Question: Sometime I will have 2 links or 1 link.
'''
<a target="_blank" href="<?php the_sub_field('playlist-url'); ?>"><?php the_sub_field('media-player'); ?></a>
'''
I want to add "or" between the 2 links. So if there are 2 links, add "or"
For example, "Soundcloud or Youtube"
If there is 1 links don't add "or". For example, "Soundcloud"

'''
<div class="container-wrap" id="music">
<?php
$args = array('post_type' => 'music-playlist-1');
$query = new WP_Query($args);
$cntr = 0;
while( $query -> have_posts() ) : $query -> the_post(); $cntr++; ?>
<section class="row-wrap">
<div class="row-inner">
<?php if ($cntr % 2 == 1) { ?>
<?php
$image = get_field('artwork');
if( !empty($image) ): ?>
<img class="artwork" src="<?php echo $image['url']; ?>">
<?php endif; ?>
<div class="artwork-content">
<h1><?php the_field('playlist-name'); ?></h1>
<button class="btn-wrap">
<div class="btn">listen now</div>
</button>
<div class="option-bar">
<?php
// check if the repeater field has rows of data
if( have_rows('playlist_link') ):
// loop through the rows of data
while ( have_rows('playlist_link') ) : the_row();
?>
<a target="_blank" href="<?php the_sub_field('playlist-url'); ?>"><?php the_sub_field('media-player'); ?></a>
<?php
endwhile;
else :
// no rows found
endif;
?>
</div>
</div>
<?php } else { ?>
<div class="artwork-content">
<h1><?php the_field('playlist-name'); ?></h1>
<button class="btn-wrap">
<div class="btn">listen now</div>
</button>
<div class="option-bar">
<?php
// check if the repeater field has rows of data
if( have_rows('playlist_link') ):
// loop through the rows of data
while ( have_rows('playlist_link') ) : the_row();
?>
<a target="_blank" href="<?php the_sub_field('playlist-url'); ?>"><?php the_sub_field('media-player'); ?></a>
<?php
endwhile;
else :
// no rows found
endif;
?>
</div>
</div>
<?php
$image = get_field('artwork');
if( !empty($image) ): ?>
<img class="artwork" src="<?php echo $image['url']; ?>">
<?php endif; ?>
<?php } ?>
</div>
</section>
<?php endwhile; ?>
<?php wp_reset_query(); ?>
'''
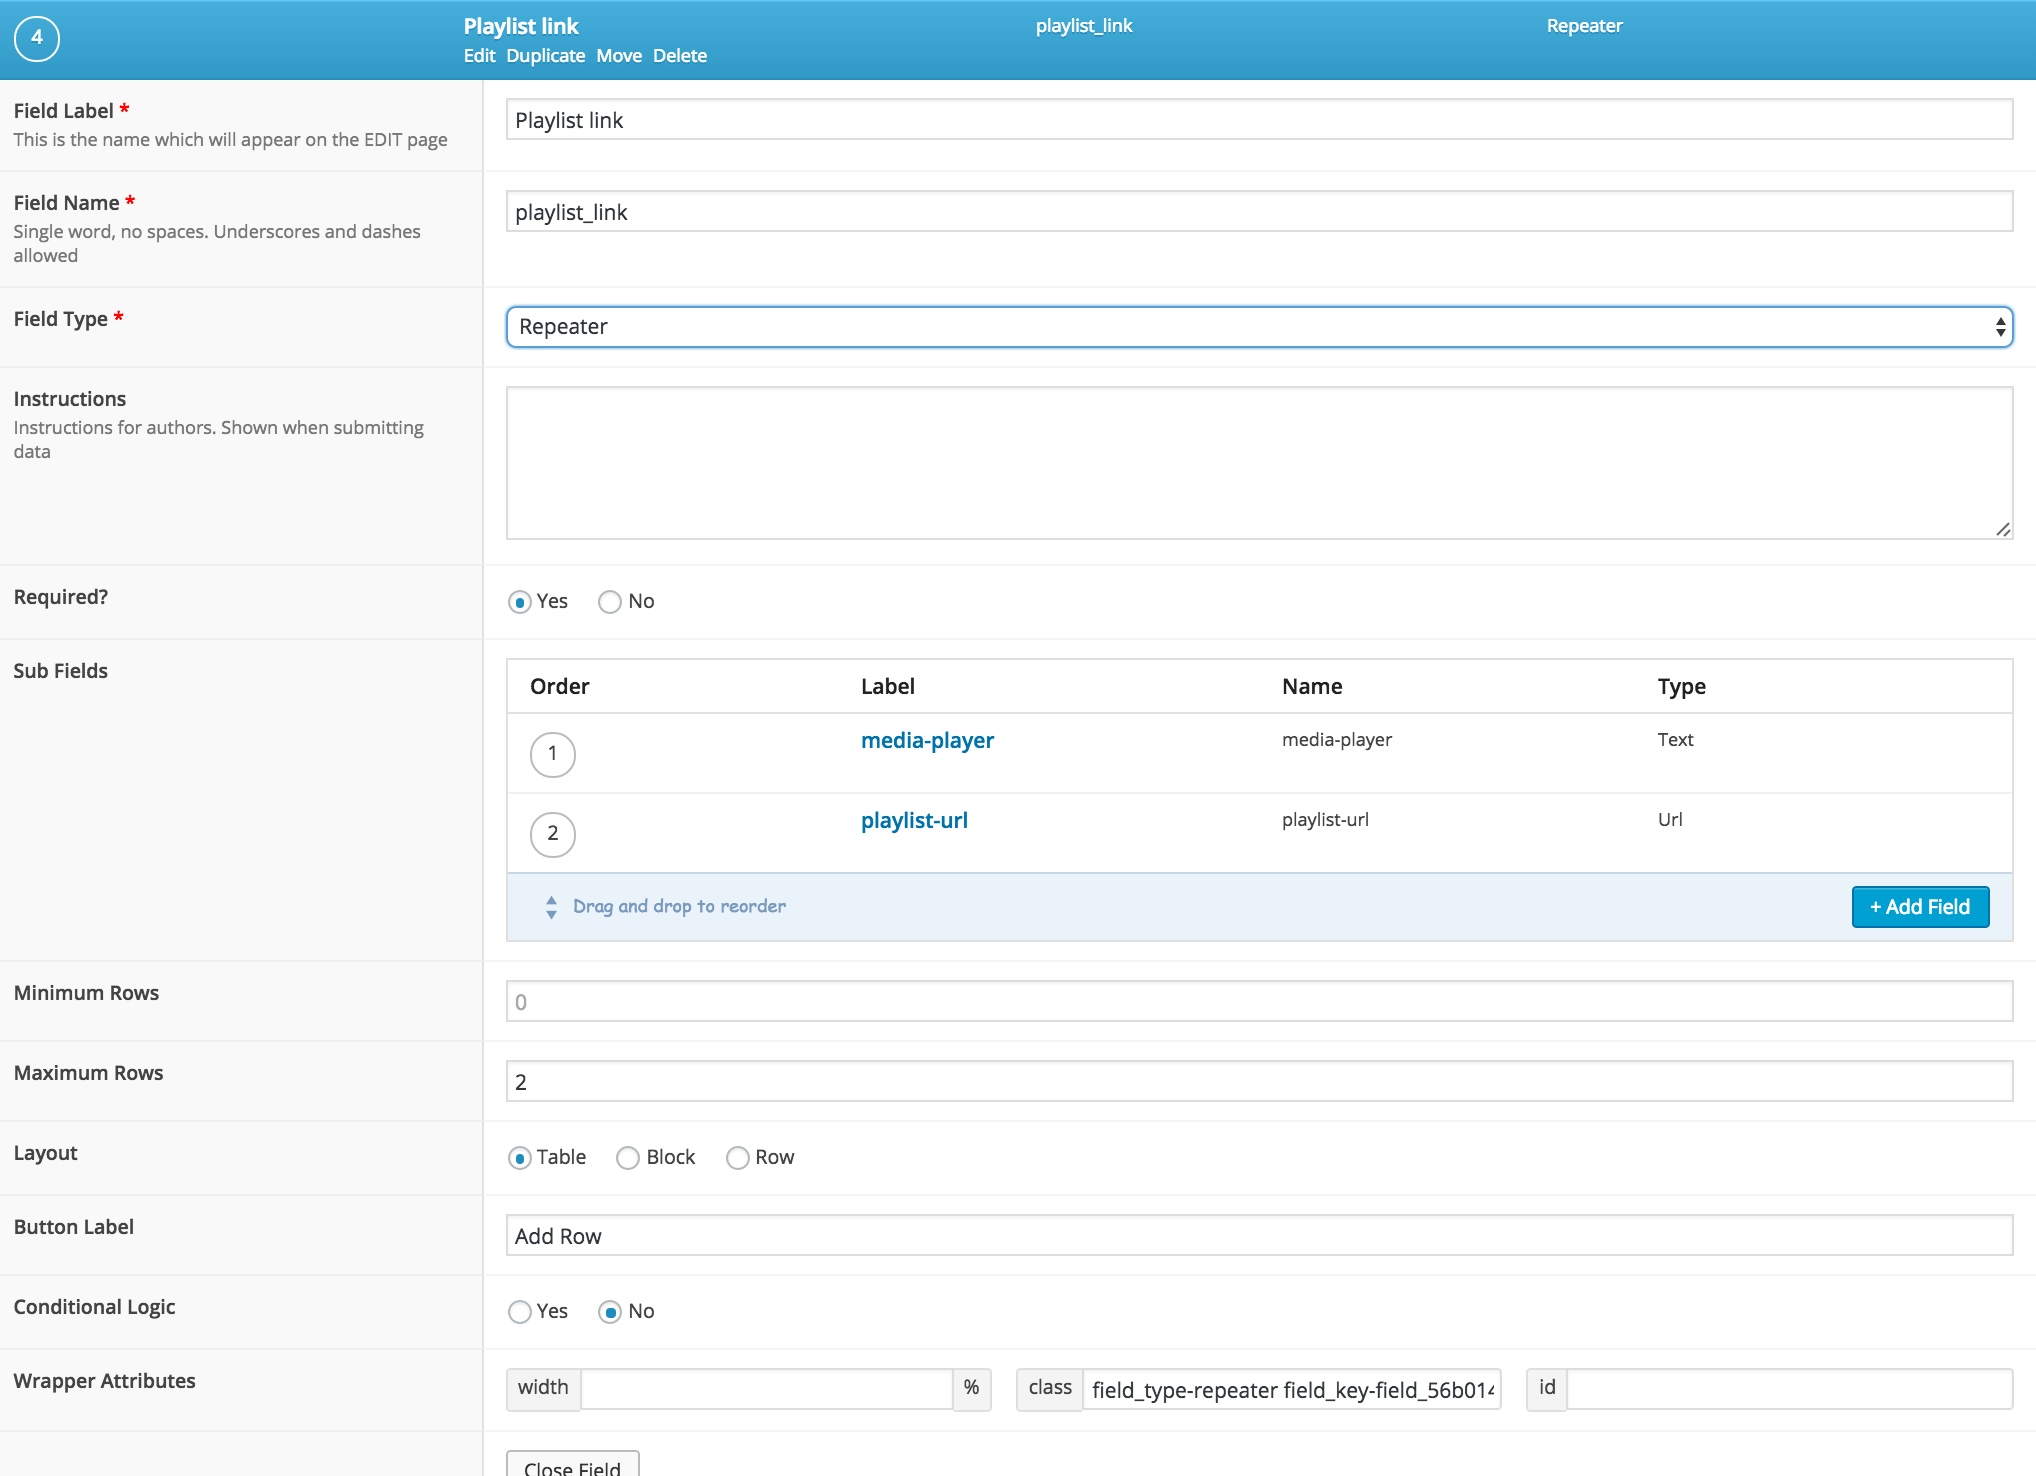
Answer: I've never actually used the repeater rows, but looking at the docs I'll assume you can check if you are on first row if 'get_row_index()' is 0 (since there seems to be no way to check if you are on the last row). Thus:
edit: ok now I HAVE tried it out. sorry. 'get_row_index()' is new in version 5.3.4. Maybe that's your problem?
### Here is a solution without get_row_index()
I added '+' before each line I added.
'''
<?php
// check if the repeater field has rows of data
if (have_rows('playlist_link')):
+ // We set a flag for the first row
+ $is_first = true;
// loop through the rows of data
while (have_rows('playlist_link')) : the_row();
+ if ($is_first) :
+ $is_first = false;
+ else :
+ echo " OR ";
+ endif; ?>
<a target="_blank" href="<?php the_sub_field('playlist-url'); ?>"><?php the_sub_field('media-player'); ?></a>
<?php
endwhile;
else :
// no rows found
endif;
?>
'''
### Edit 2: How do we make this reusable?
Ok, I'll do this the super simple way. I take all the code, wrap it in a function... and put it in 'functions.php':
'''
function playlist_links() { // <--This line is new
if (have_rows('playlist_link')):
$is_first = true;
while (have_rows('playlist_link')) : the_row();
if ($is_first) :
$is_first = false;
else :
echo " OR ";
endif; ?>
<a target="_blank" href="<?php the_sub_field('playlist-url'); ?>"><?php the_sub_field('media-player'); ?></a>
<?php
endwhile;
endif;
} // <--This line is also new
'''
Then in your template-file, you can replace all that code with
'''
<?php playlist_links(); ?>
'''
And use it several times if you so wish.
(If you only use this function on a single page template, then maybe 'functions.php' is not the greatest place for it since it get's loaded everywhere. You can instead make functions directly in your template-file.)